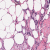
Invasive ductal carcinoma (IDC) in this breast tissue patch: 0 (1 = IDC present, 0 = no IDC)